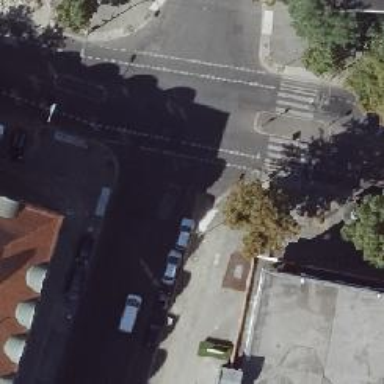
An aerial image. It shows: Unmarked crossing on footway.